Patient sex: M
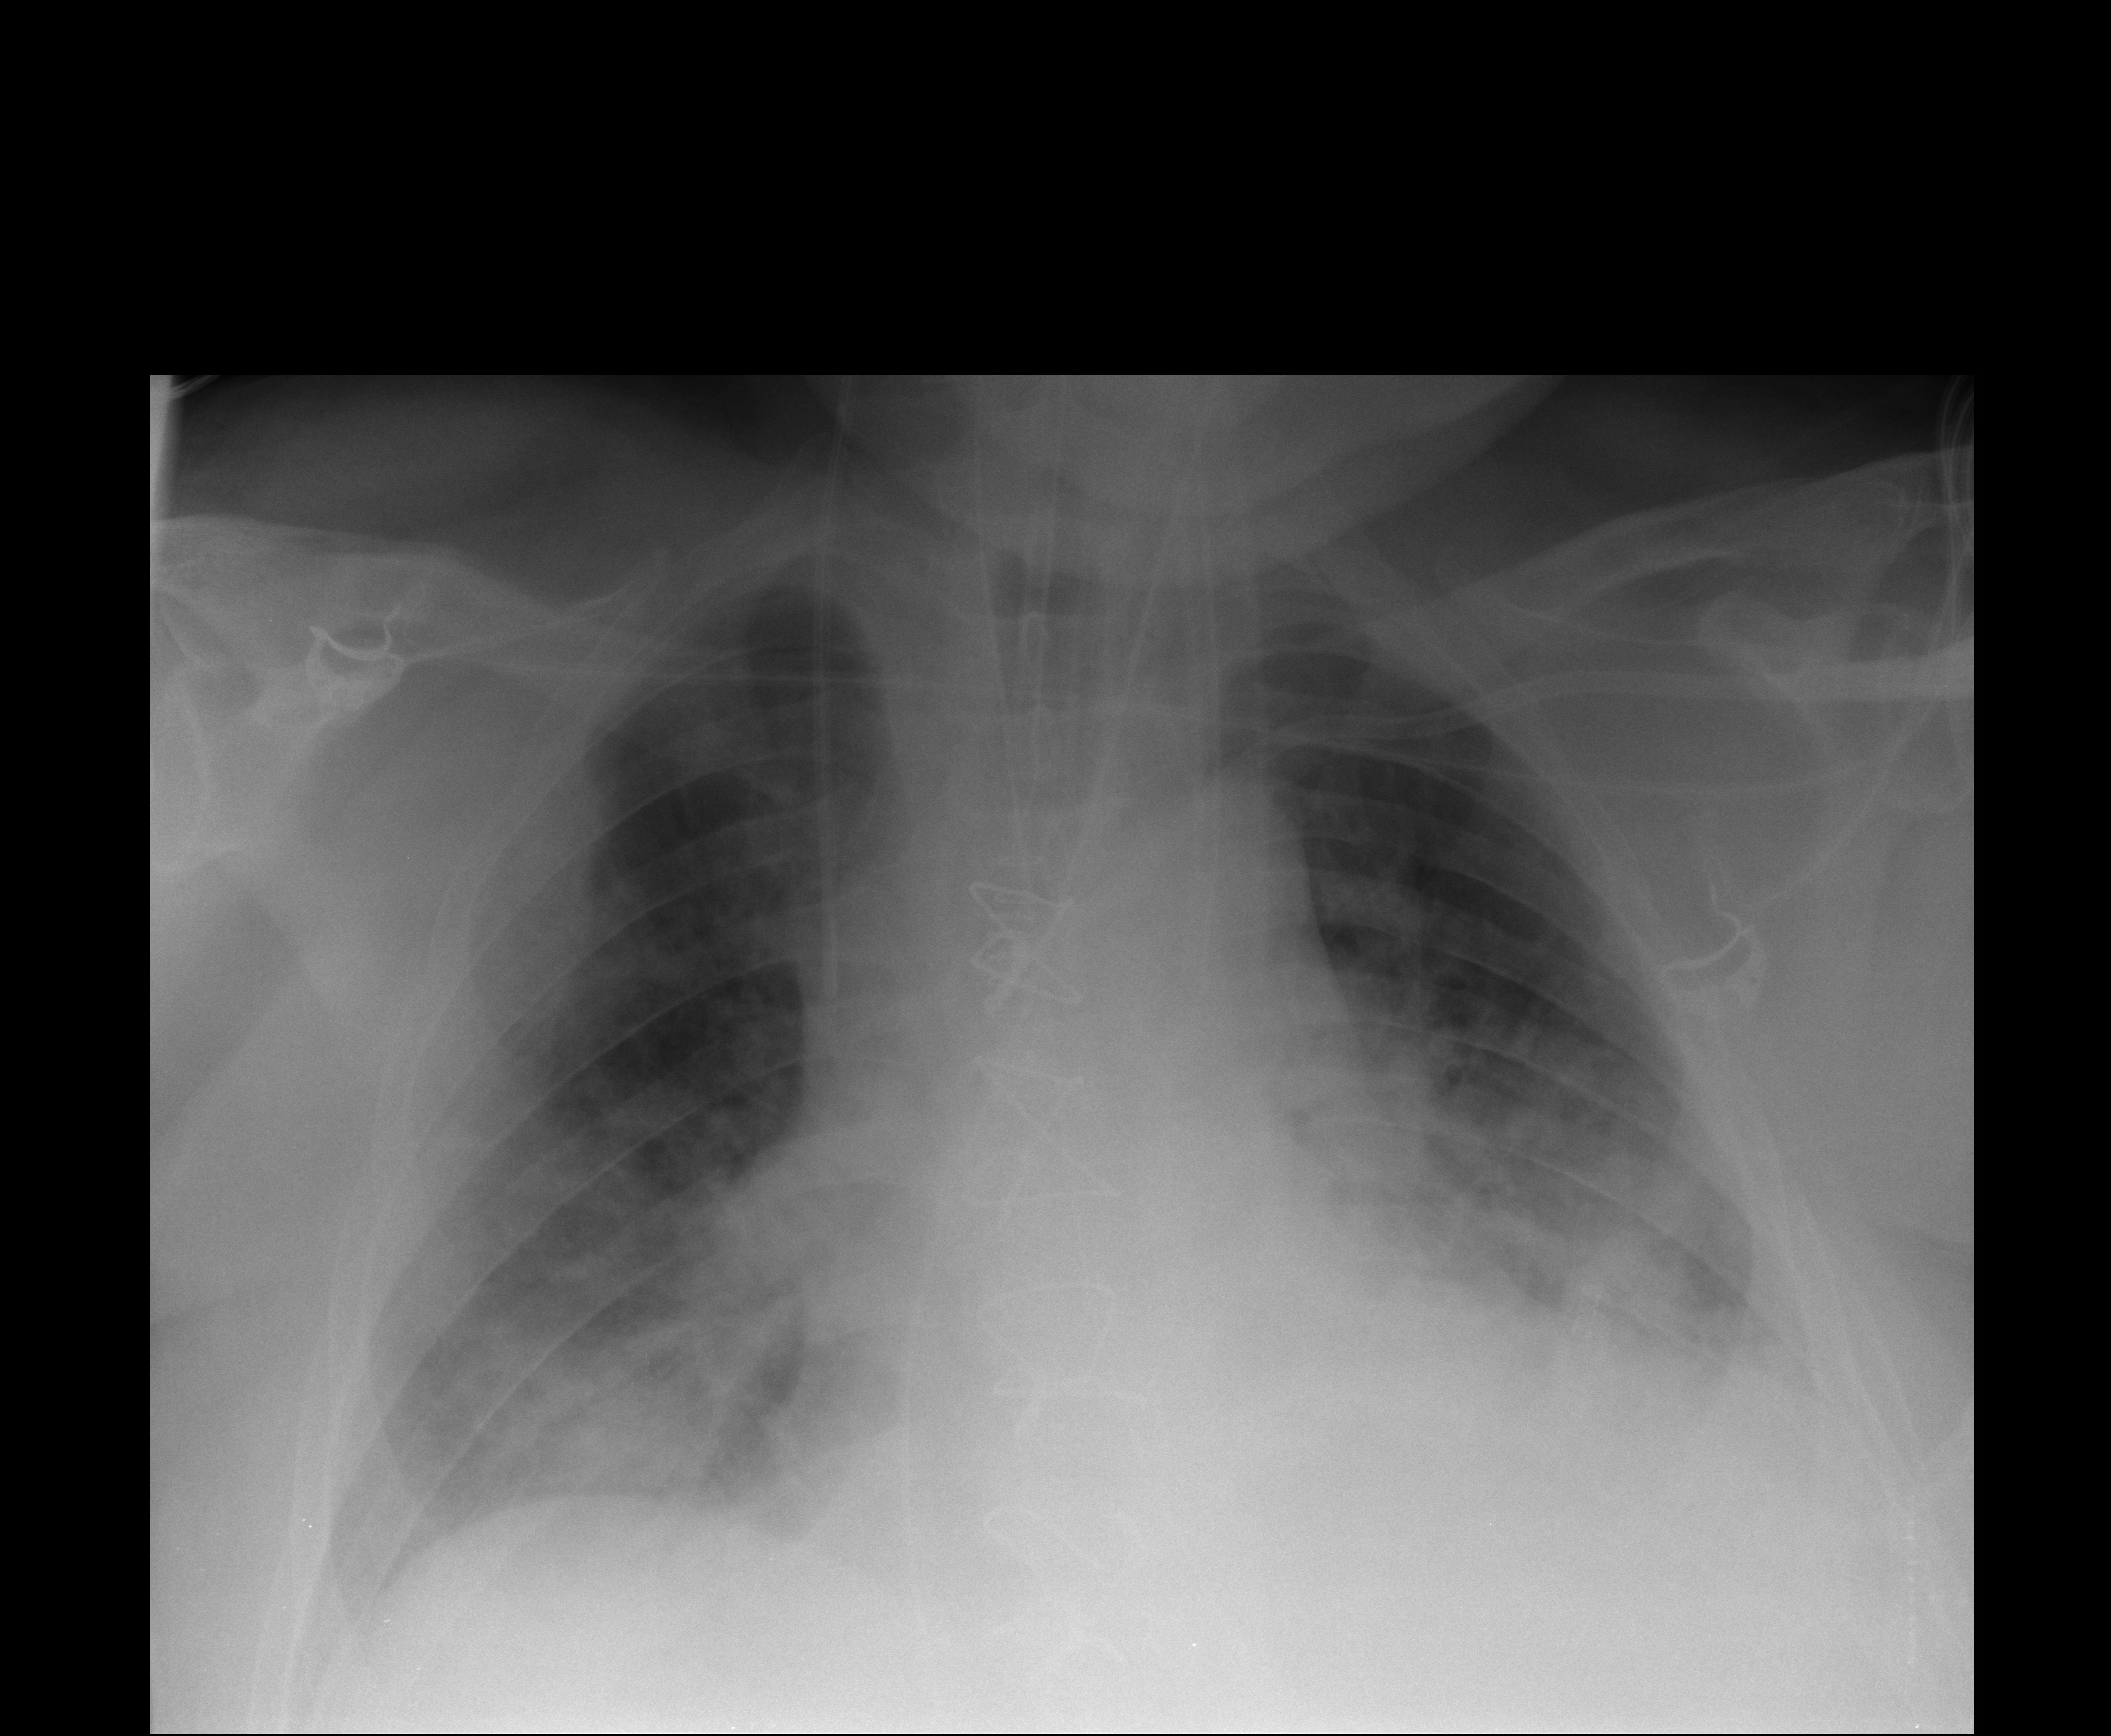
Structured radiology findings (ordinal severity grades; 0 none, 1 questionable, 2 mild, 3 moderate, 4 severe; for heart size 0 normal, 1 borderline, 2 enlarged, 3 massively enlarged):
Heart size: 2
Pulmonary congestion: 3
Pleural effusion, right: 2
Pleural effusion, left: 2
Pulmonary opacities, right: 2
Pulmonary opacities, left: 2
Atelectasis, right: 2
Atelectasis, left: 2